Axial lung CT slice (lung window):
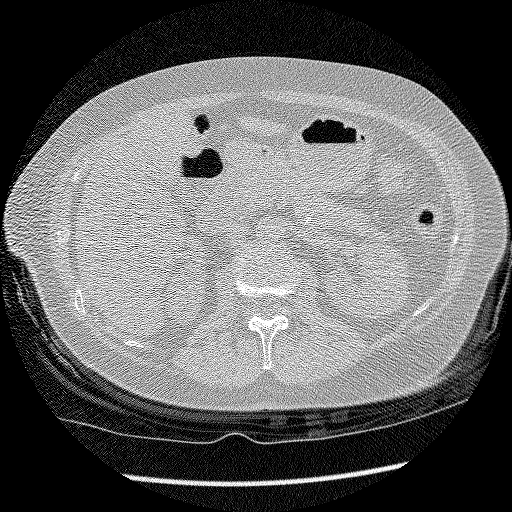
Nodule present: no